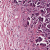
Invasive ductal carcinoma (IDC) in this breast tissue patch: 1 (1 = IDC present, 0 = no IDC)